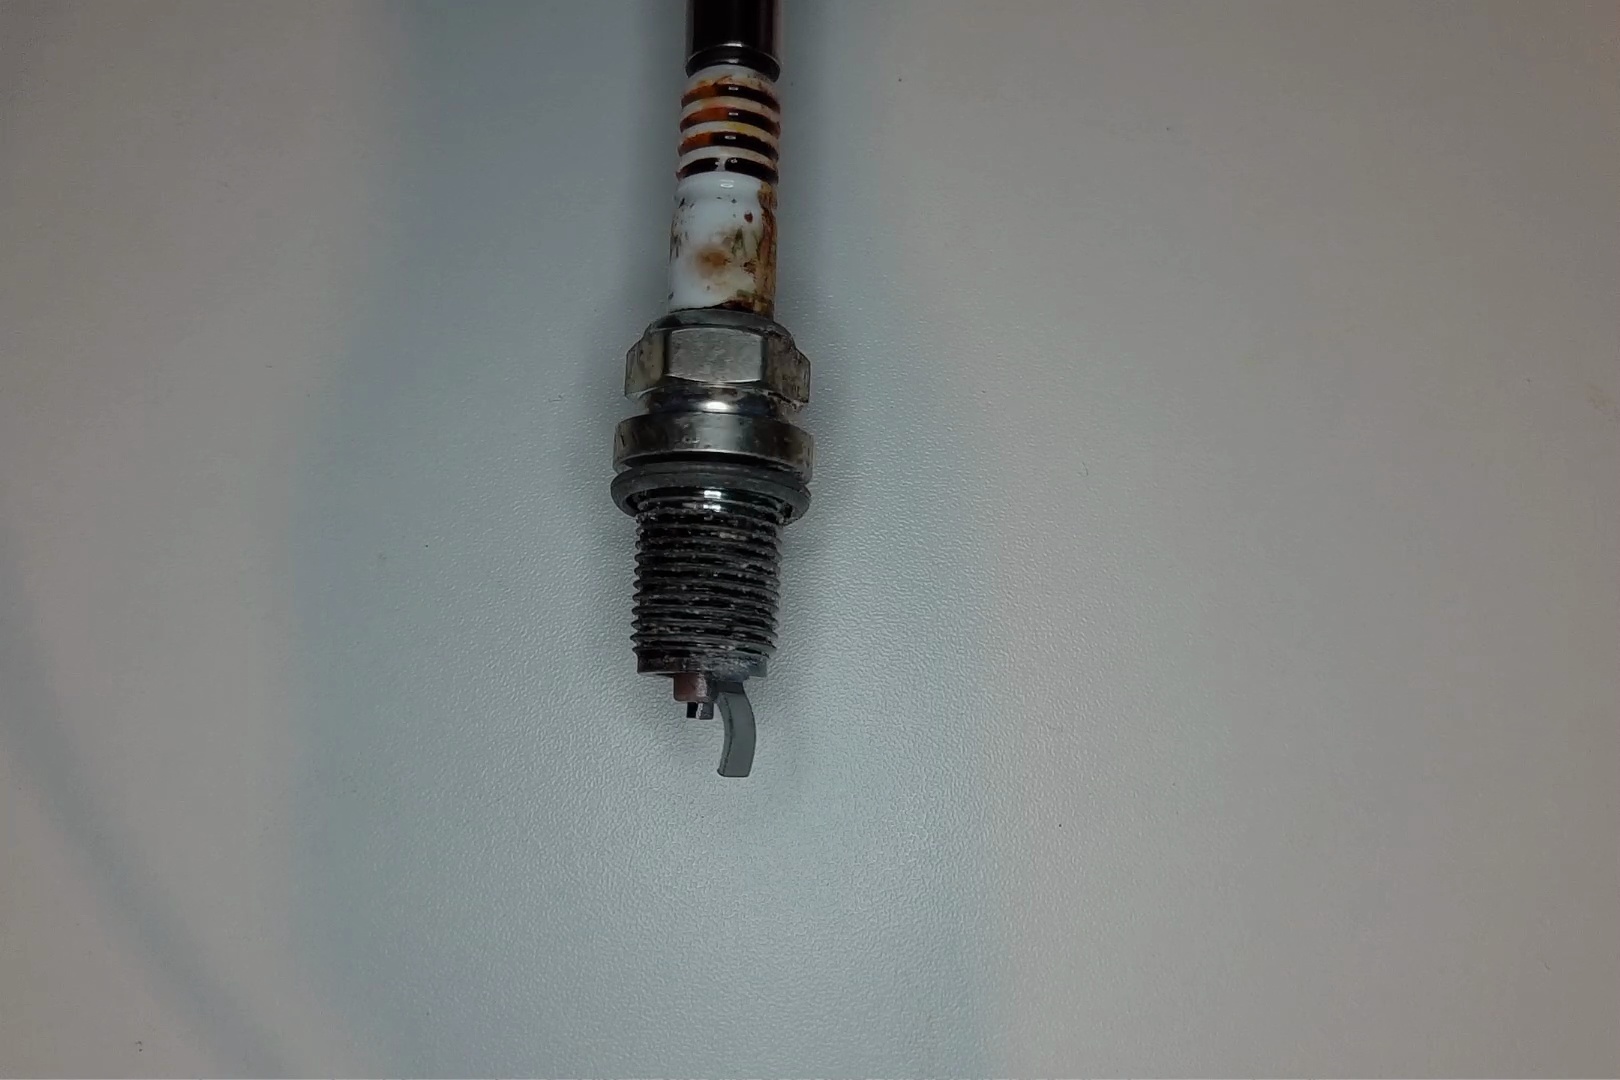
Label: anomaly